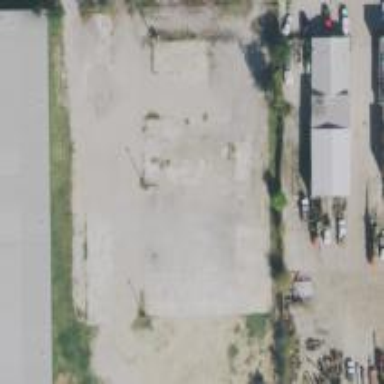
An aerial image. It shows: Brownfield site.